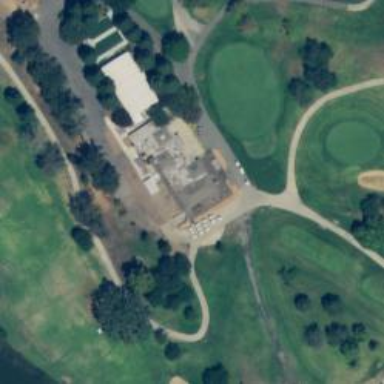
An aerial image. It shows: Clubhouse for golf.